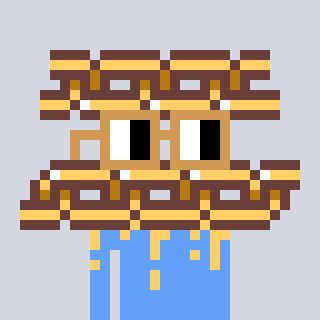
a pixel art character with square brown glasses, a chain-shaped head and a blue-colored body on a cool background